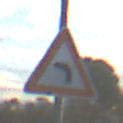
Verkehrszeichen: KurveLinks
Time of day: MorningAfternoon
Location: Outdoor (Suburban)
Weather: PartlyCloudy
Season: NotSpecified
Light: Natural